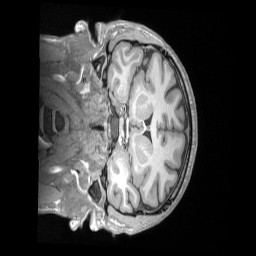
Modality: T1w
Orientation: coronal
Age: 27
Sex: male
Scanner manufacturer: siemens
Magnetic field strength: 3 T
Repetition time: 2.53 s
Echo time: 0.00164 s